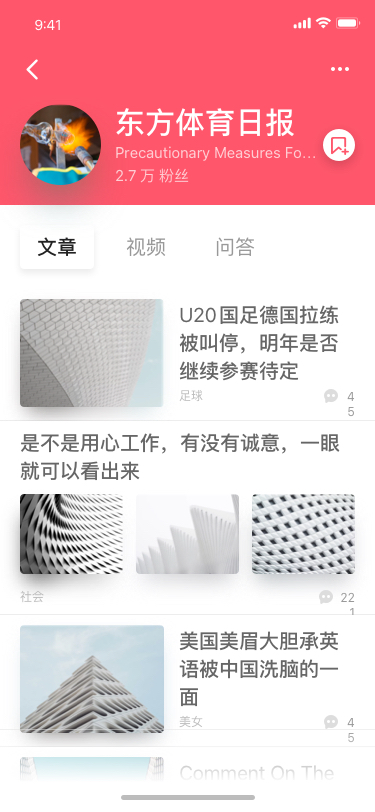
Text in this UI design:
文章
视频
问答
U20国足德国拉练被叫停，明年是否继续参赛待定
足球
45
是不是用心工作，有没有诚意，一眼就可以看出来
221
社会
美国美眉大胆承英语被中国洗脑的一面
美女
45
Comment On The Importance Of Human Life
东方体育日报
Precautionary Measures Fo…
2.7 万 粉丝
Say something…